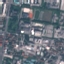
Label: Industrial